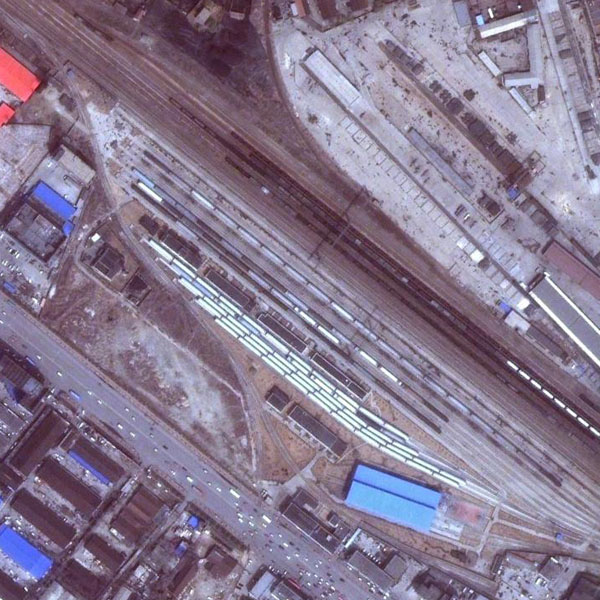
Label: railwayStation